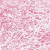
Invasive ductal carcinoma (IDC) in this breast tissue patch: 0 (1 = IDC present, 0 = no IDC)